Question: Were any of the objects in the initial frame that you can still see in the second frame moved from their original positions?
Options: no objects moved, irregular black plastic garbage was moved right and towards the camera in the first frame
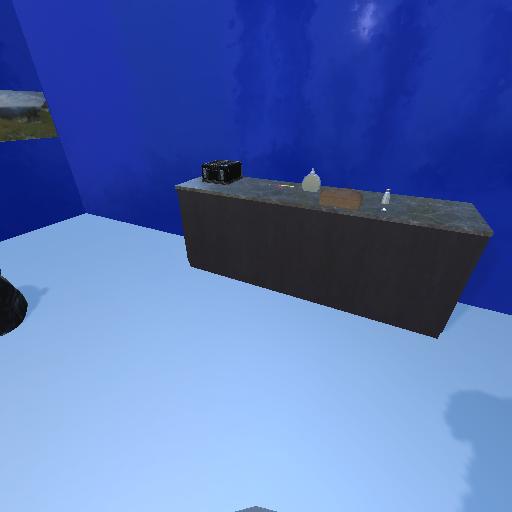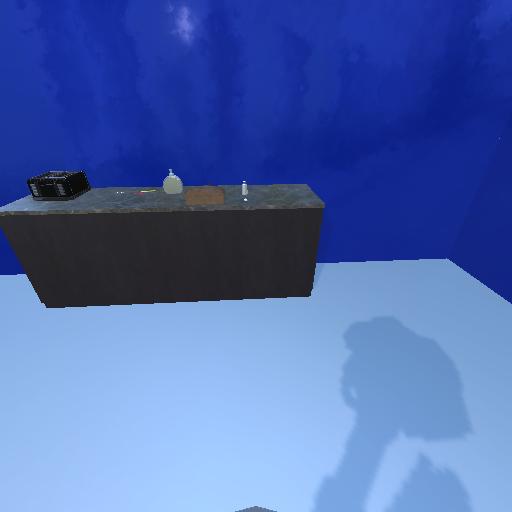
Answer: no objects moved